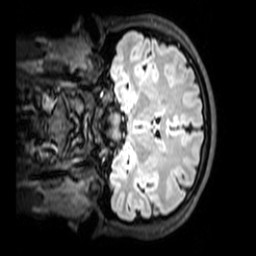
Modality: T1w
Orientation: coronal
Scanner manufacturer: philips
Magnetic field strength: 3 T
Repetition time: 4.8 s
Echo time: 0.2586 s